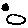
Label: moon